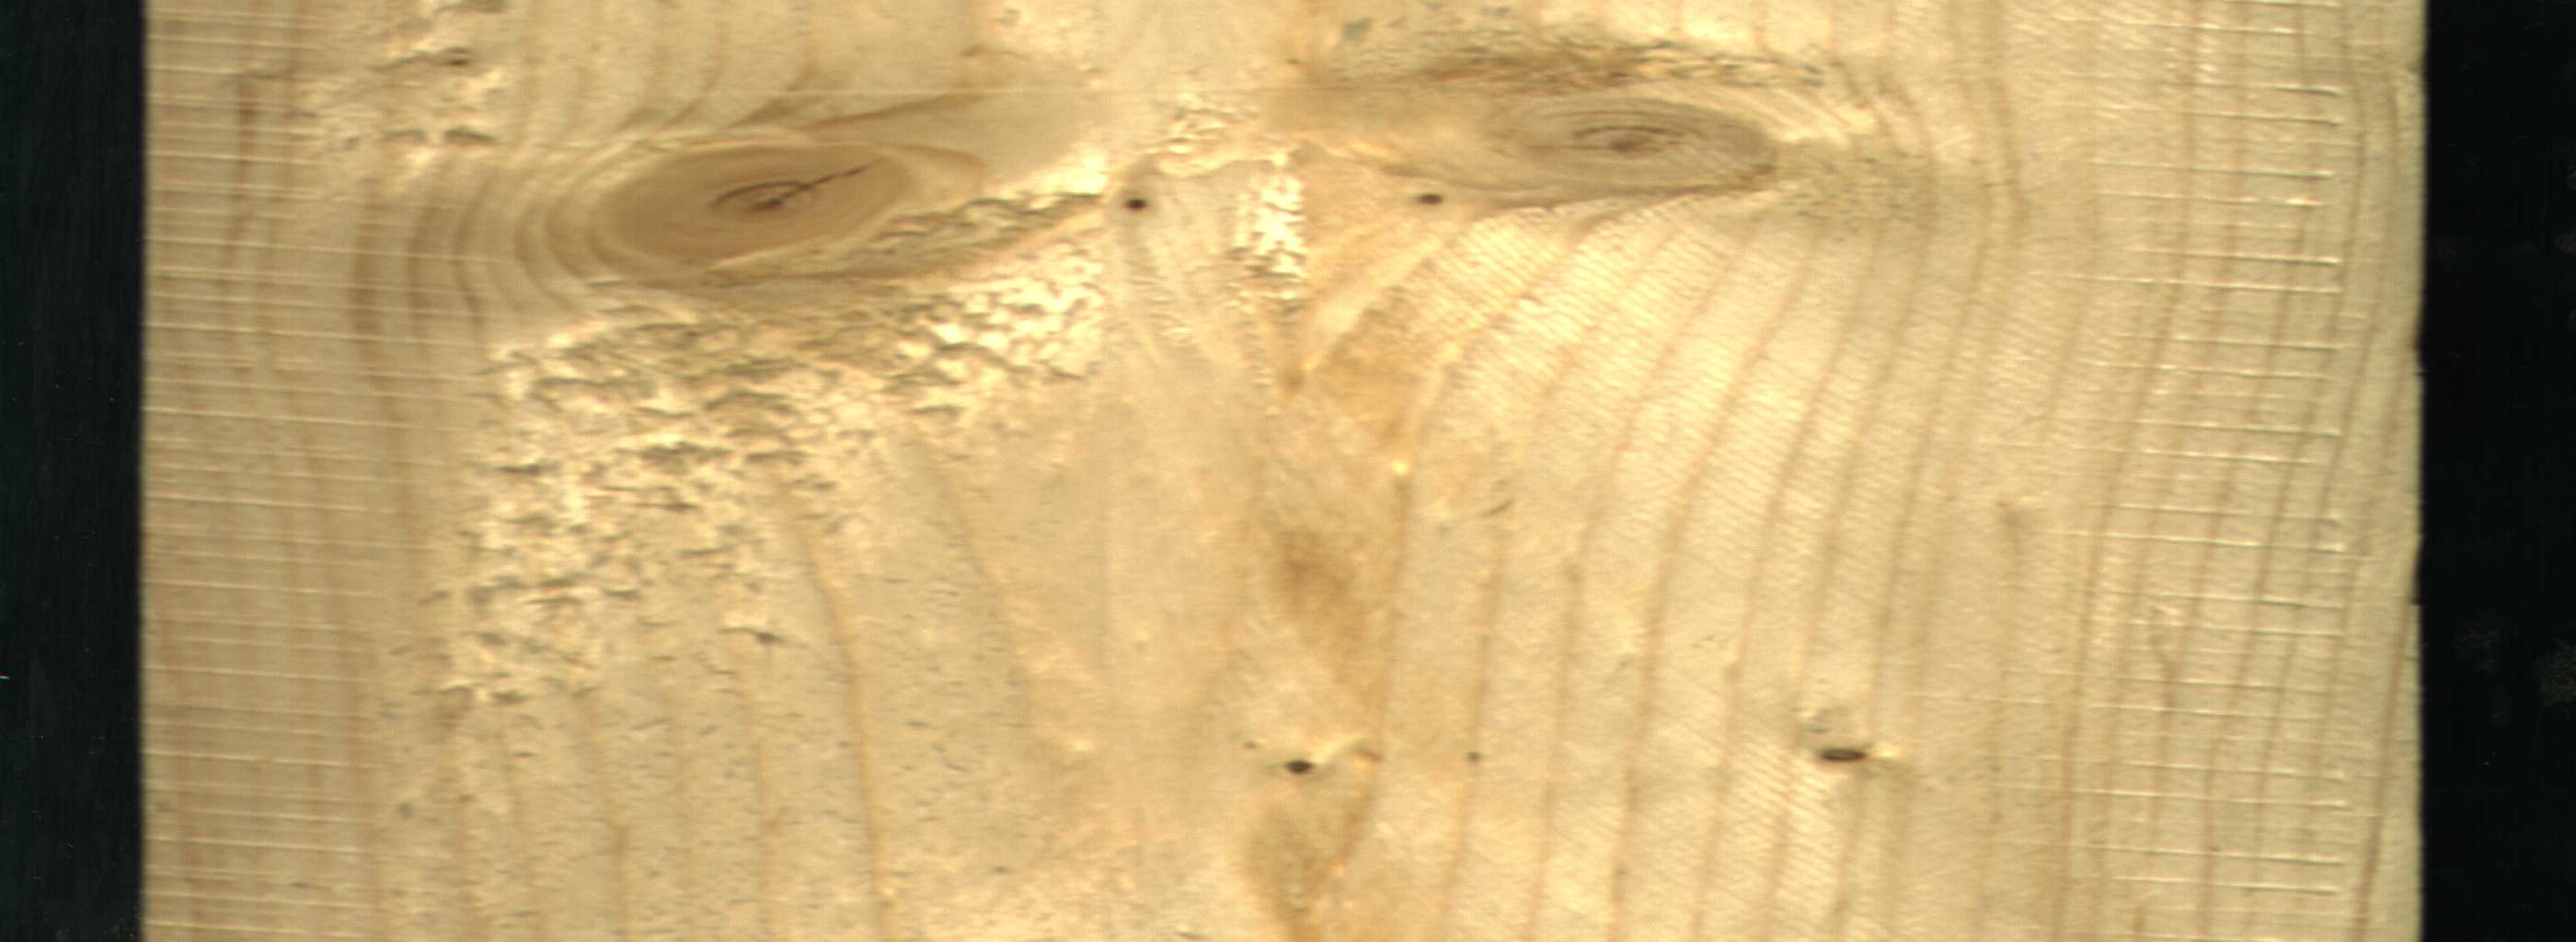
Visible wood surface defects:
knot_with_crack
Live_Knot
Live_Knot
Live_Knot
Live_Knot
Live_Knot